Question: My issue is related to a cycle relationship, where I need to solve the database schema in order to do the best practice, it will be used on a tracking vehicles system
My problem description:
1. A route could contain on or more fences, and a fence coul be contained by one or more routes
2. A route has assigned some vehicles ( consider that vehicles could be part or other routes )
3. When a route, which contain fences, has vehicle assigned, I need to control when a vehicle pass inside a fence; then I need to store if a fence is will set on each vehicle to compare when the vehicle get inside a fence
I have solved this issue on these way, but I ma not sure is it is a good practice, if no,

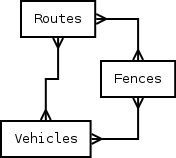
Answer: > 1 - A route could contain on or more fences, and a fence coul be contained by one or more routes
'''
Route --< RouteFenceRelationship >-- Fence
"RouteFenceRelationship"
PK RouteFenceRelationshipId
FK RouteId
FK FenceId
'''
Many to many relationships don't work well, I'd heavily suggest a relationship table to define which routes contain which fences.
> 2 - A route has assigned some vehicles ( consider that vehicles could be part or other routes )
'''
Vehicle --< VehicleRouteRelationship >-- Route
"VehicleRouteRelationship"
PK VehicleRoutRelationshipId
FK VehicleId
FK RouteId
'''
Same again here, relationship table to avoid the issues that come with a many to many relationship.
> 3 - When a route, which contain fences, has vehicle assigned, I need to control when a vehicle pass inside a fence; then I need to store if a fence is will set on each vehicle to compare when the vehicle get inside a fence
'''
Fence --< FenceVehiclePassEvent >-- Vehicle
"FenceVehiclePassEvent"
PK FenceVehiclePassEventId
FK FenceId
FK VehicleId
Timestamp
'''
I didn't really understand your third point, but you can add an entry in this table with the vehicle, the fence and the time that is passes through. Is that what you were looking for?